Field crop: tomato
Growth stage: 1
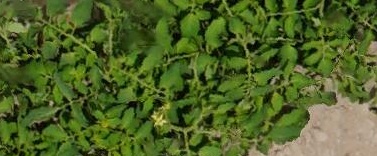
Species: tomato